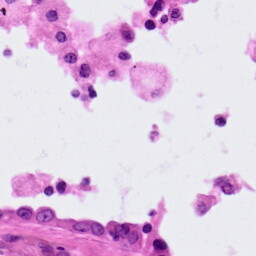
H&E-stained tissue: Lung